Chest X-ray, AP view. Patient: 7 years old, sex M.
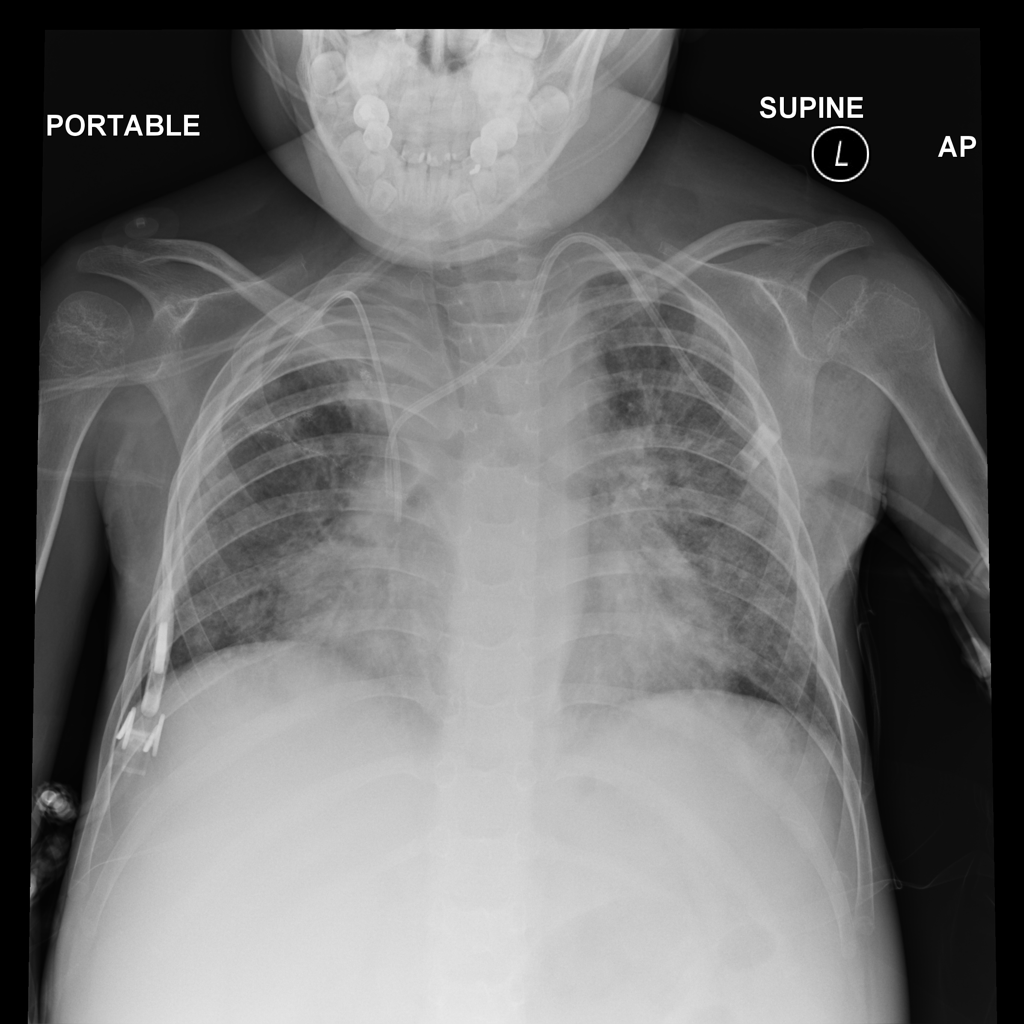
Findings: Infiltration